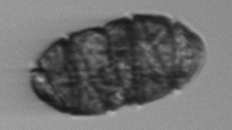
Label: Margalefidinium